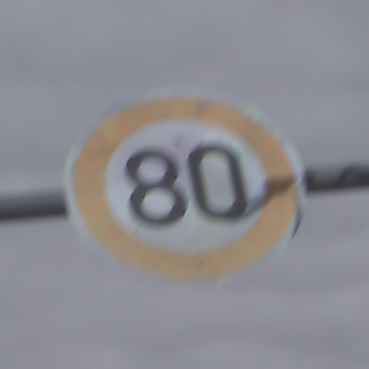
Verkehrszeichen: Geschwindigkeit80
Umgebung: Outdoor, Suburban
Tageszeit: Midday
Wetter: Overcast
Licht: Natural
Jahreszeit: NotSpecified
Kontrast: LowContrast